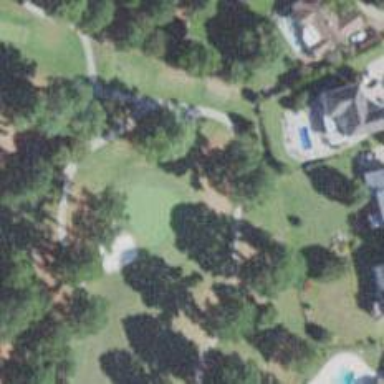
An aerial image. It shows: Golf hole.